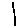
Label: line